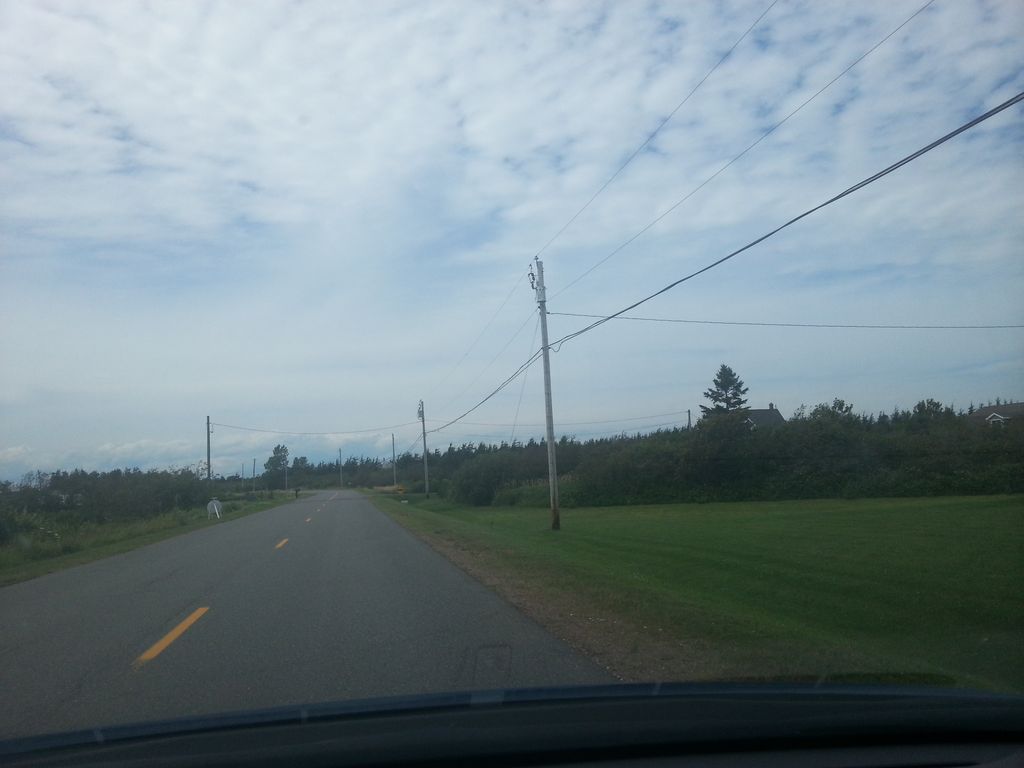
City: charlottetown